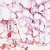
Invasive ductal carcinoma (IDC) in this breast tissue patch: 0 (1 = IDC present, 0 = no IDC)